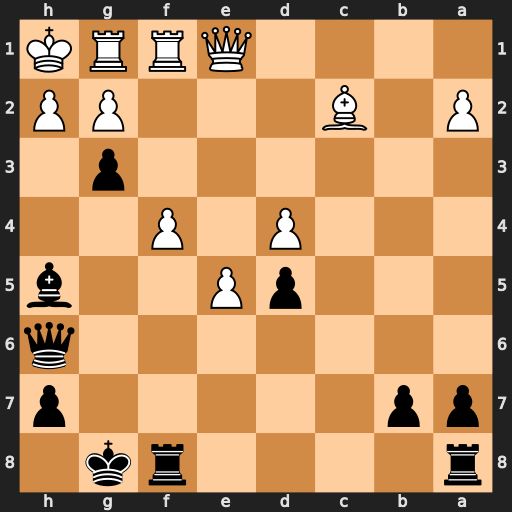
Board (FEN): r4rk1/pp5p/7q/3pP2b/3P1P2/6p1/P1B3PP/4QRRK
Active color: b
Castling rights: -
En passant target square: -
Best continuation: gxh2 Qg3+ Bg6 Qxh2 Qxh2+ Kxh2 Bxc2